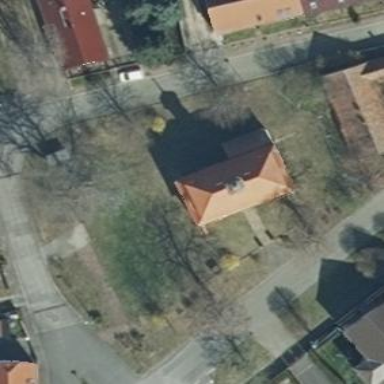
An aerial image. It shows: Place of worship.